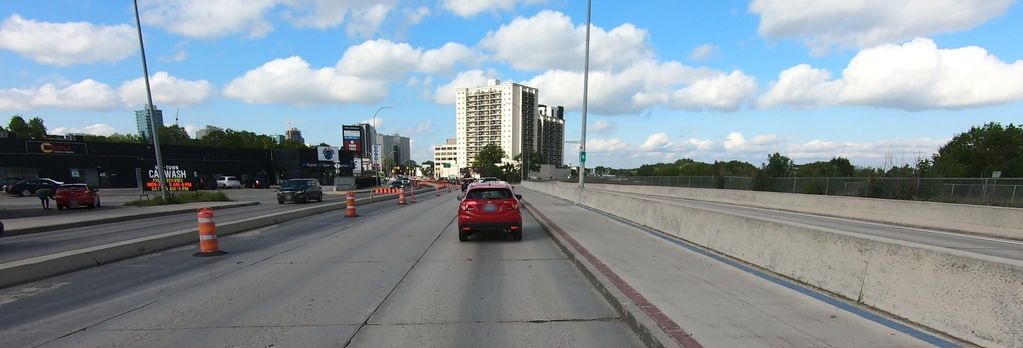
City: winnipeg